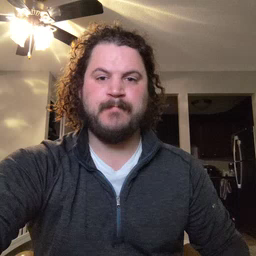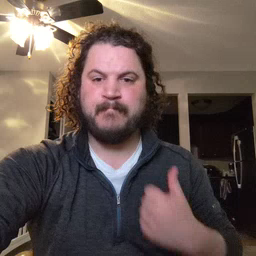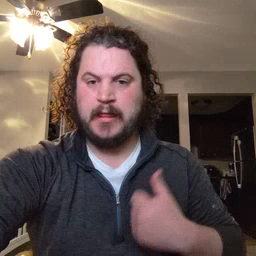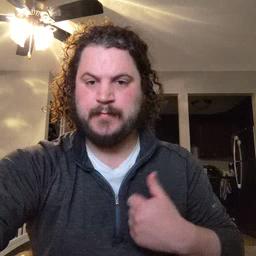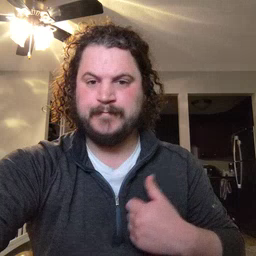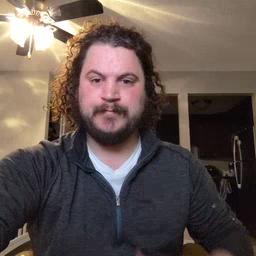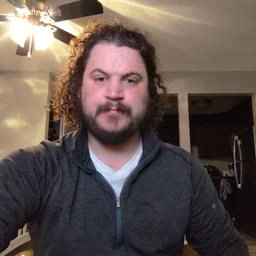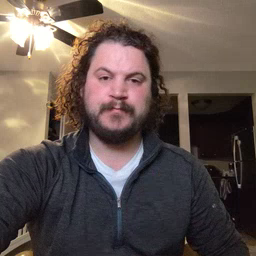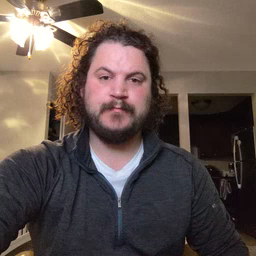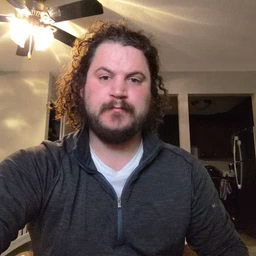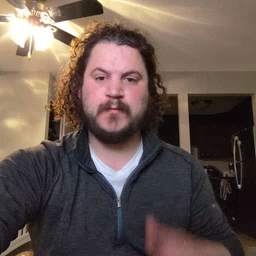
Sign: bath